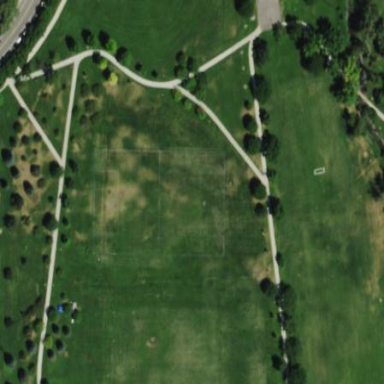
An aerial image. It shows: Grass pitch used for soccer and lacrosse.